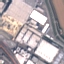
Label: Industrial